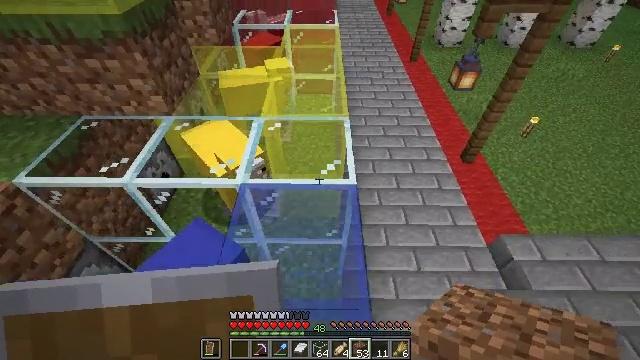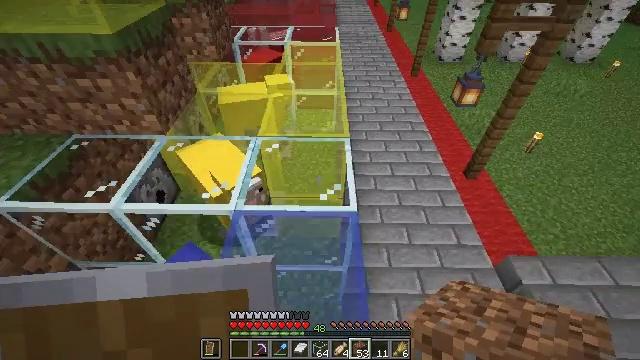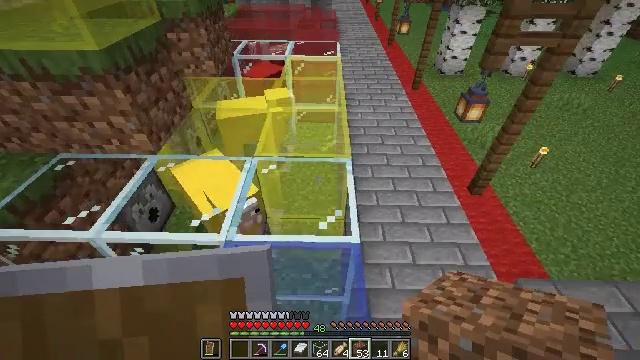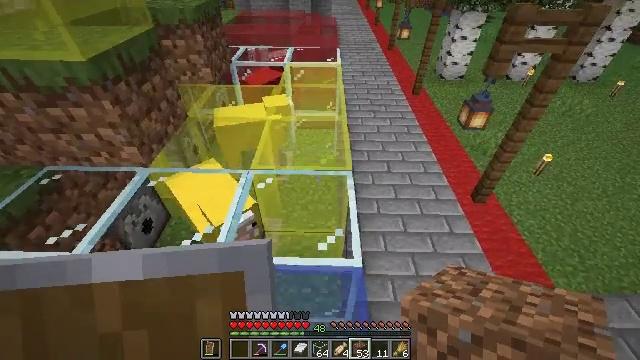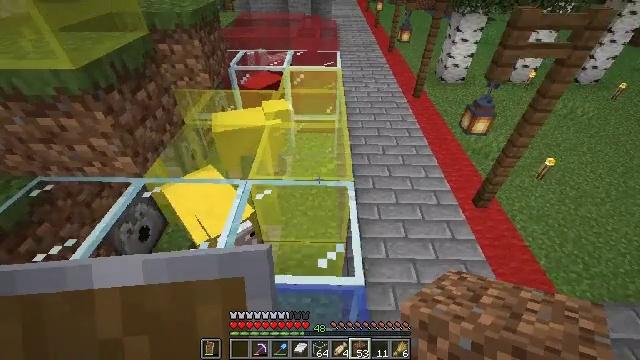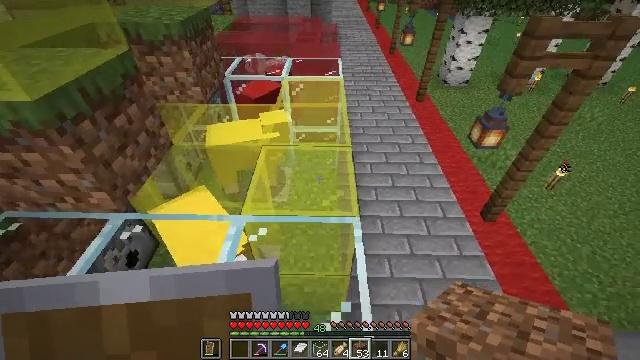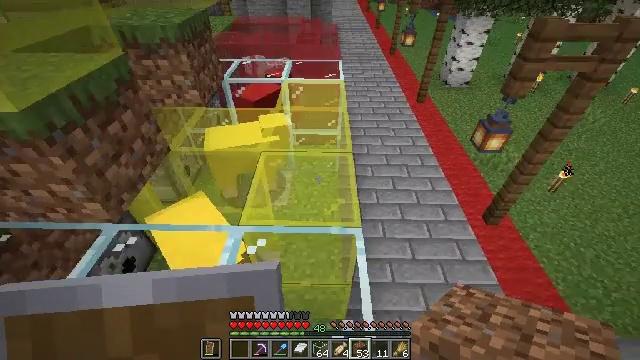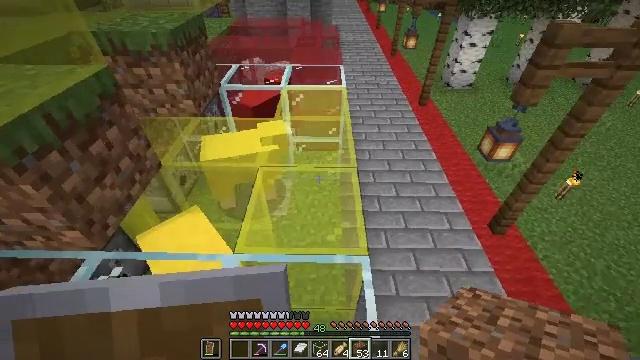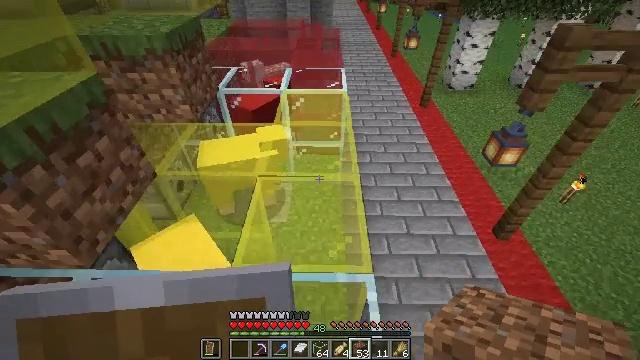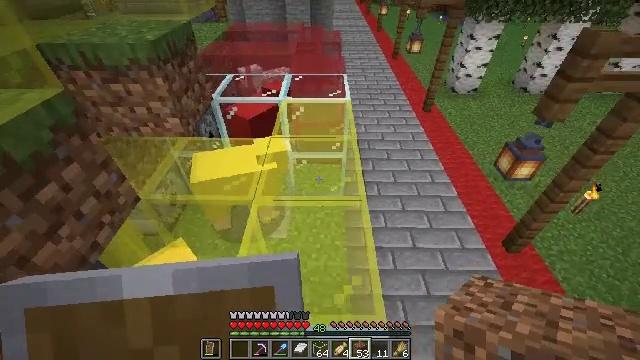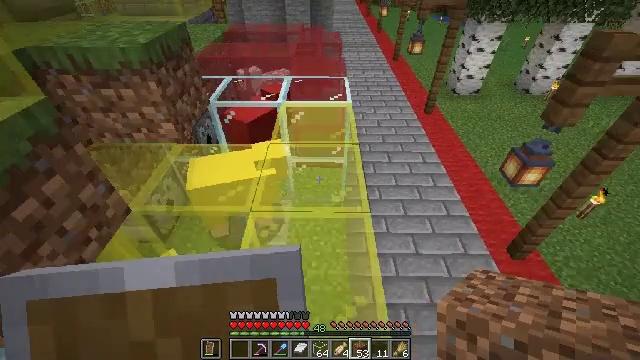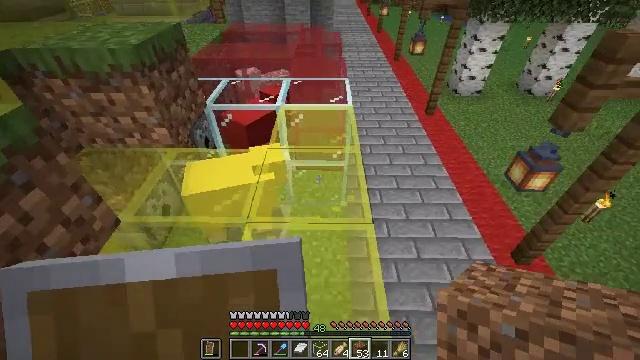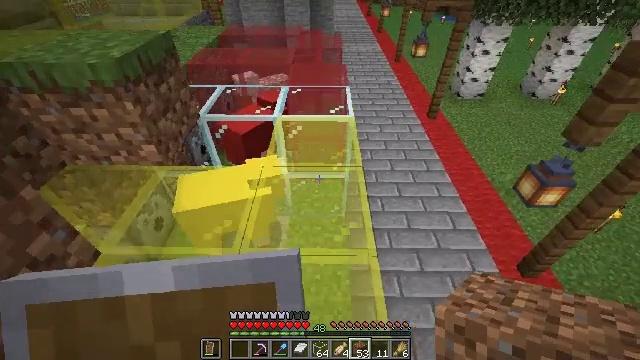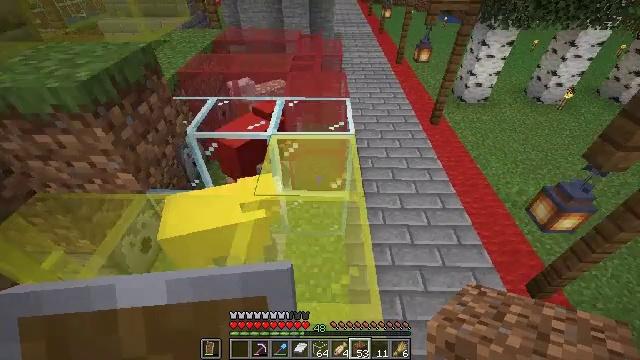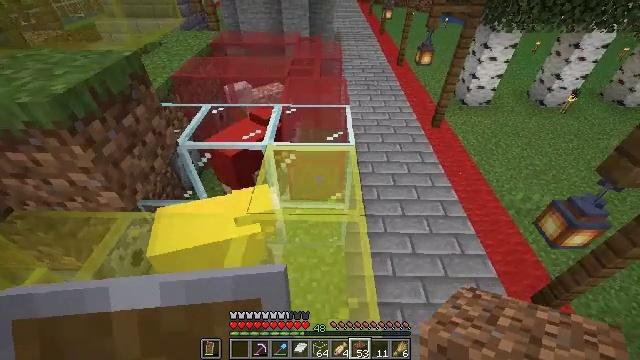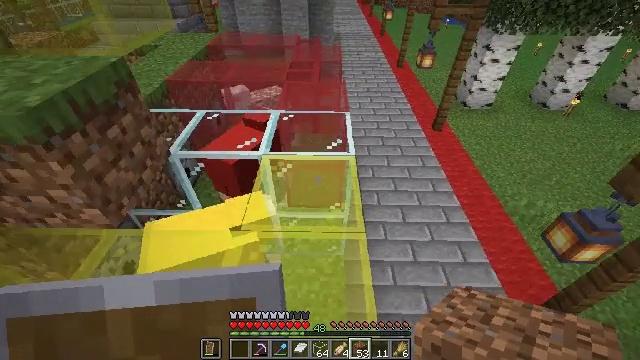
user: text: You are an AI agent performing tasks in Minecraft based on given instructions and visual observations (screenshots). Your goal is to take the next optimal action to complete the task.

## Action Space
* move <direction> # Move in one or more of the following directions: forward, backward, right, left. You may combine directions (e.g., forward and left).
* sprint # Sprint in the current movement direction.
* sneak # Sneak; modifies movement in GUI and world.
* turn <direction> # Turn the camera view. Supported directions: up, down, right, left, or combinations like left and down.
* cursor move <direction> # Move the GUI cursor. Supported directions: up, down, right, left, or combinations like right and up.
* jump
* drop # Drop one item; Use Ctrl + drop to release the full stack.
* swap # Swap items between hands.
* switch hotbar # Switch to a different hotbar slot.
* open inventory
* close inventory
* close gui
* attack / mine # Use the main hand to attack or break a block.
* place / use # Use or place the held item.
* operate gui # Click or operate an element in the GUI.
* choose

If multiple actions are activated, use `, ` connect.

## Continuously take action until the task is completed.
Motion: motion action
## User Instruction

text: Use red dye and glass blocks to craft red stained glass.
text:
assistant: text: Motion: move forward, turn up
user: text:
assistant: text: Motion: move forward, turn up
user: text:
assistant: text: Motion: move forward
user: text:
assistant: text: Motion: move forward
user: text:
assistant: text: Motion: move forward
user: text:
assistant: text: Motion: move forward
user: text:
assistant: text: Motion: move forward
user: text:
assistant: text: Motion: move forward
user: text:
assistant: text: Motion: move forward
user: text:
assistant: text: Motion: move forward
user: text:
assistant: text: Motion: move forward
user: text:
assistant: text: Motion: move forward
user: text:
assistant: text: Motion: move forward
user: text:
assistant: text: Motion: move forward
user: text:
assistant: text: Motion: move forward
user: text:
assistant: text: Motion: move forward
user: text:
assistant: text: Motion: move forward
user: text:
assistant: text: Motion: move forward
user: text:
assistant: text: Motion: move forward
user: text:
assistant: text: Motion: move forward
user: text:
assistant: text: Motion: move forward
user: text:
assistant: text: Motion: move forward
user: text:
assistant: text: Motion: move forward
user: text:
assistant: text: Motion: move forward
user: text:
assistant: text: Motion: move forward
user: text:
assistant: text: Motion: no_op
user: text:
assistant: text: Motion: no_op
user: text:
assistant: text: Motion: open inventory
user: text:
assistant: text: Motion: open inventory
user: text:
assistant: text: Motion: no_op